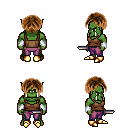
a pixel art fantasy rpg character, male body template, orc, green skin, brown pirate shirt, magenta pants, brown parted hairstyle, white cloth bracers, gold boots, dagger, four views (front, back, left, right), 2x2 character sprite sheet, small pixel art, hard edges, no anti-aliasing